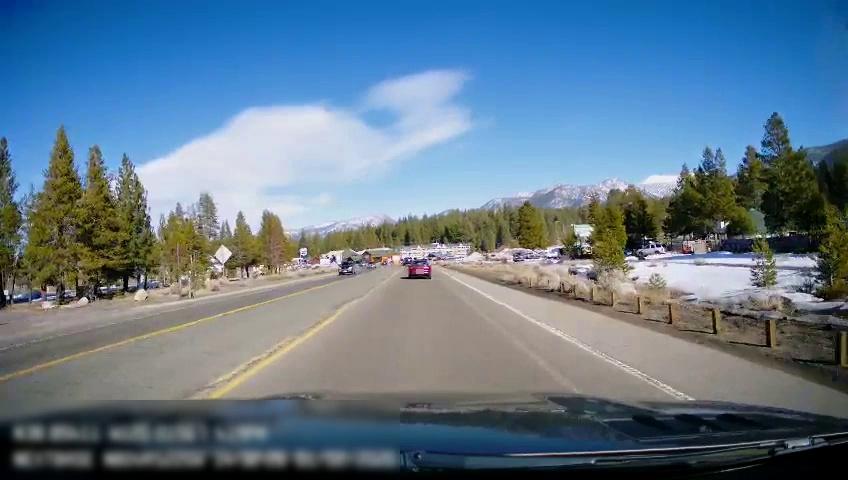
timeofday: Day
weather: Sunny
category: Drivable Space
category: Vehicles | Car
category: Vehicles | SUV
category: Vehicles | SUV
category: Vehicles | Truck
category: Lanes | Current Lane
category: Lanes | Alternate Lane
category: Lanes | Current Lane
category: Lanes | Opposite Lane
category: Traffic | Signs